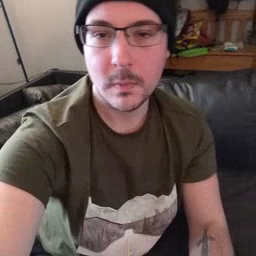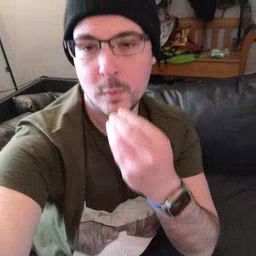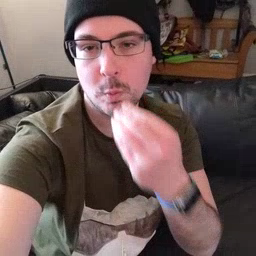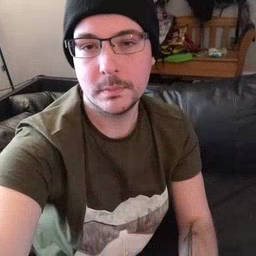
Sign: food